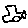
Label: car